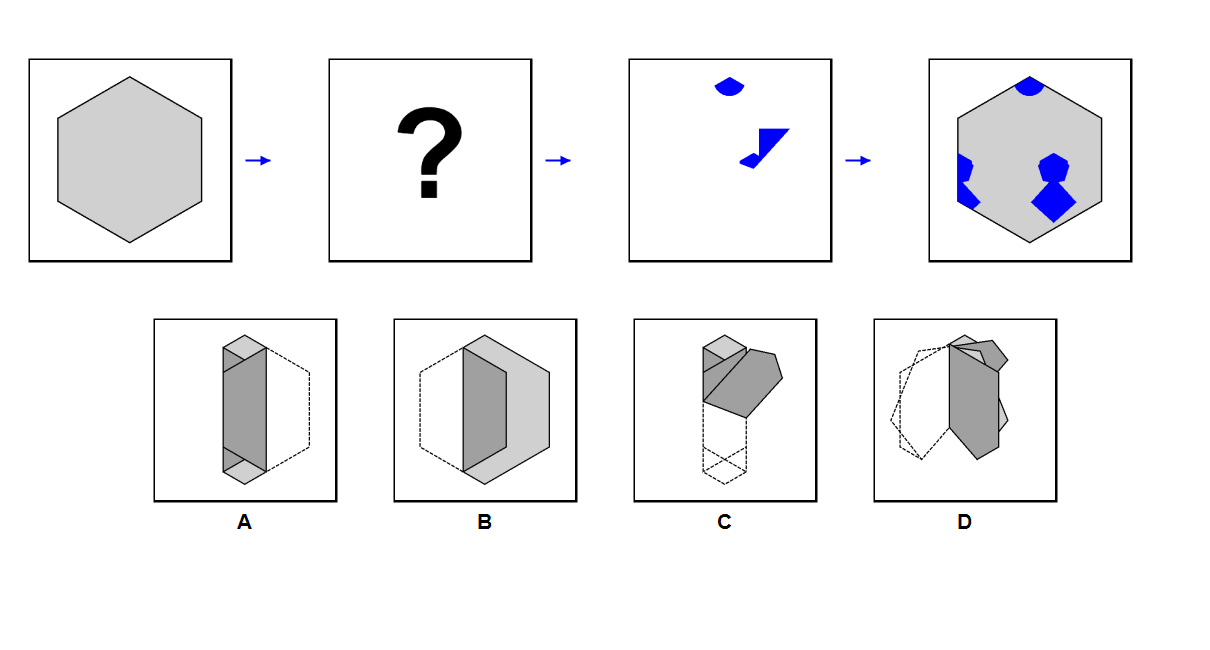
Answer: D